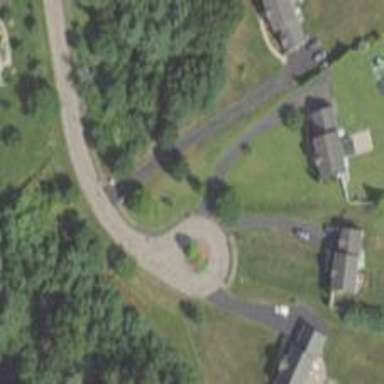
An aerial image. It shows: Turning loop on the road.